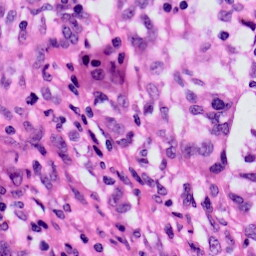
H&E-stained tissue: Skin